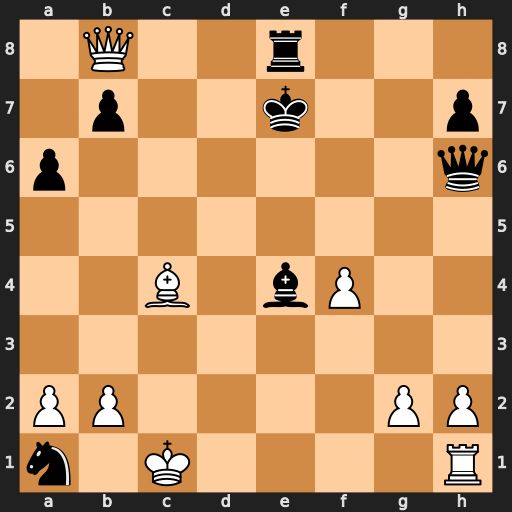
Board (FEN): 1Q2r3/1p2k2p/p6q/8/2B1bP2/8/PP4PP/n1K4R
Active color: w
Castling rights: -
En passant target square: -
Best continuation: Qc7+ Kf8 Qf7#